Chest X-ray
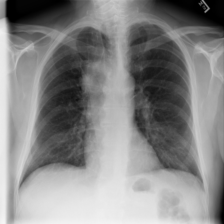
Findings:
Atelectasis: negative
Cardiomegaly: negative
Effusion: negative
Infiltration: negative
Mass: positive
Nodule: negative
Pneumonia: negative
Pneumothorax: negative
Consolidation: negative
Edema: negative
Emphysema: negative
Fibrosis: negative
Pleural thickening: negative
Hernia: negative